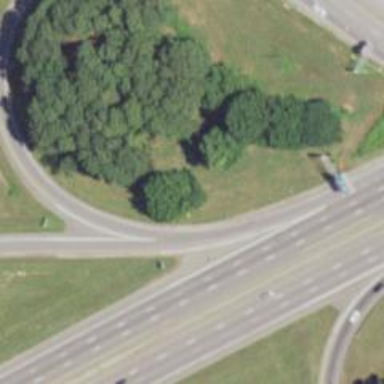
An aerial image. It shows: Motorway junction.